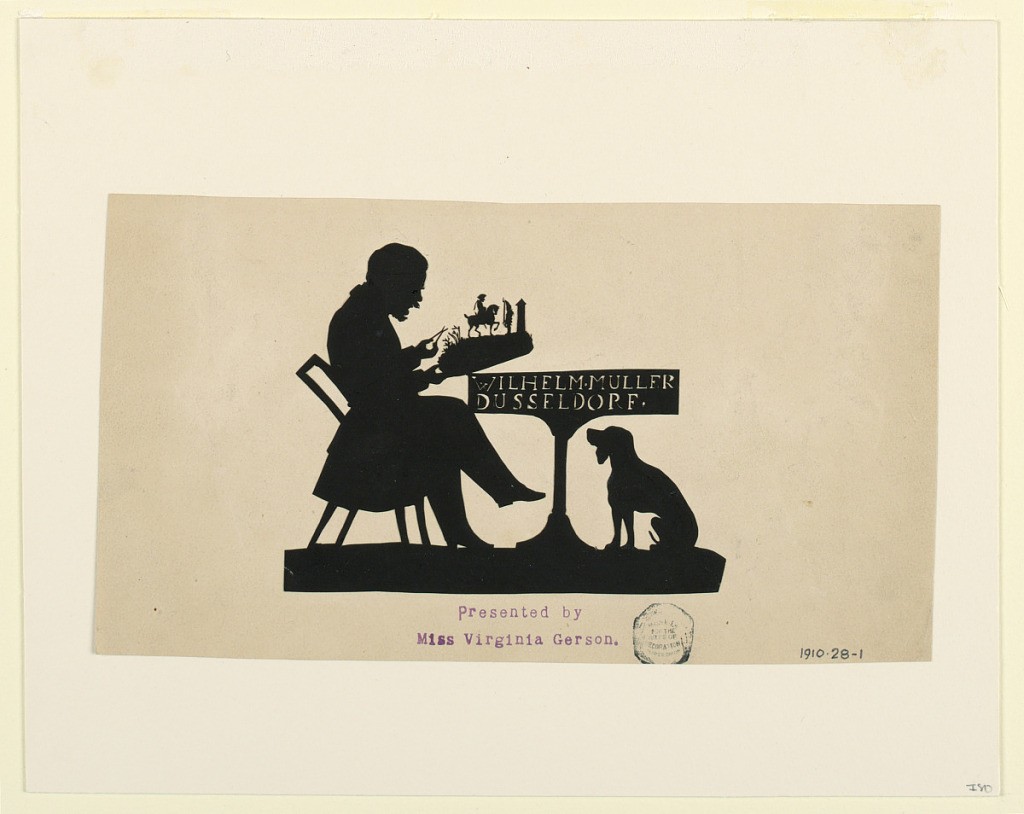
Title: Self-Portrait in Silhouette
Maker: Wilhelm Müller, German, 1804 - 1865
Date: ca. 1840
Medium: Scissor-cut black wove paper laid down on white wove paper
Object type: Silhouette
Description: Seated figure of a man sitting at table, facing right, in act of cutting a silhouette. Dog seated below table.